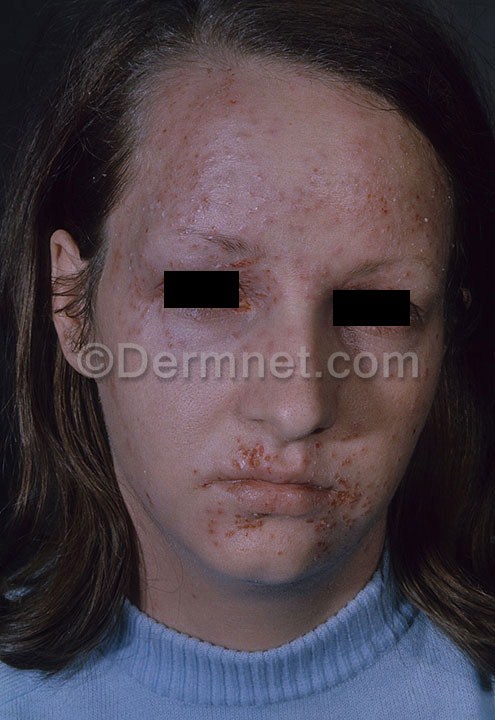
Disease: Warts Molluscum and other Viral Infections